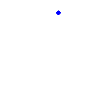
Particle: kaon